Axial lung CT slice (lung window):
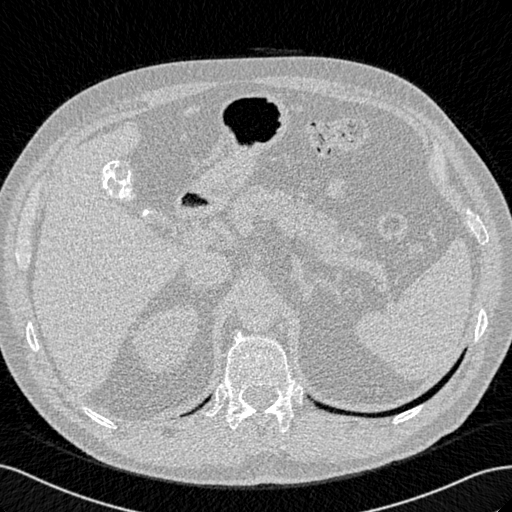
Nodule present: no